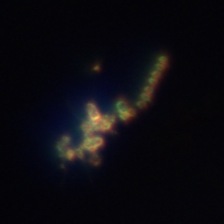
Taxon: Asterionellopsis
Group: Diatoms